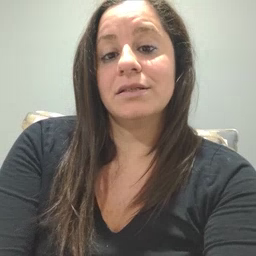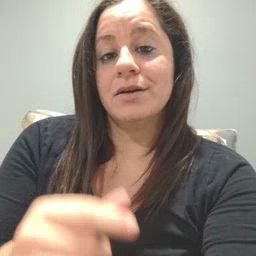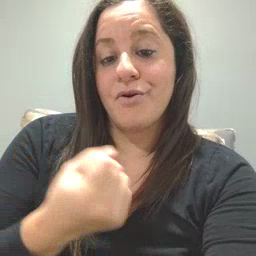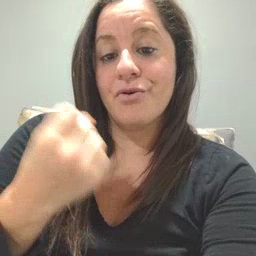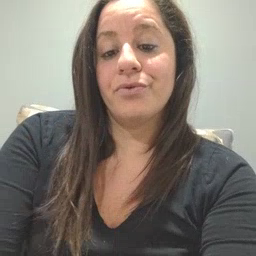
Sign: car